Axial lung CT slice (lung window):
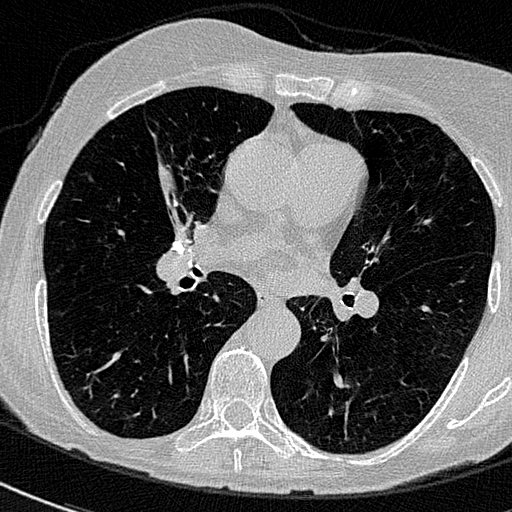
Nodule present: no